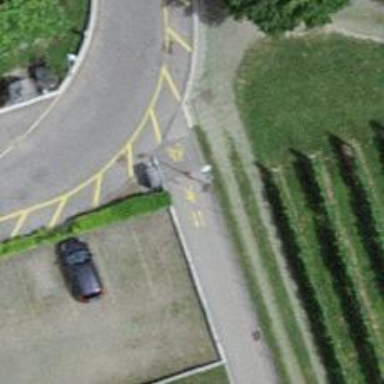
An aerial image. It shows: Bollard barrier.